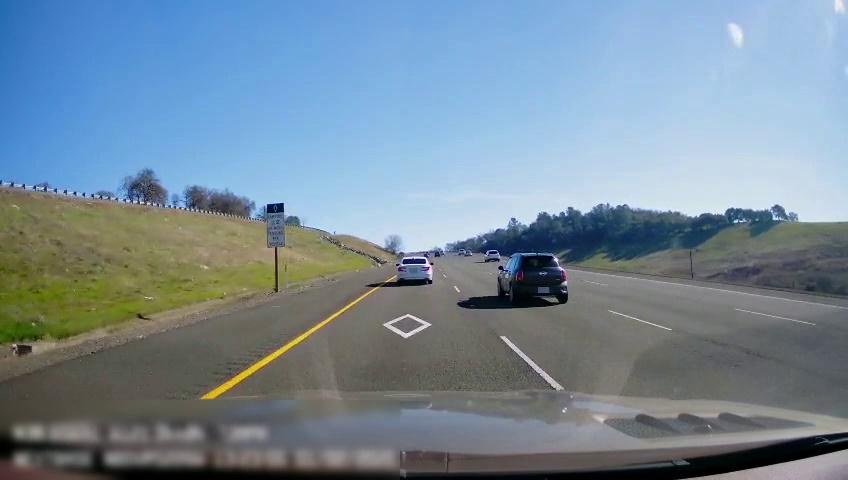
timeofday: Day
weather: Sunny
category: Drivable Space
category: Vehicles | SUV
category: Vehicles | Car
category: Vehicles | SUV
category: Lanes | Current Lane
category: Lanes | Current Lane
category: Lanes | Alternate Lane
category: Lanes | Alternate Lane
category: Lanes | Alternate Lane
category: Traffic | Signs